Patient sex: F
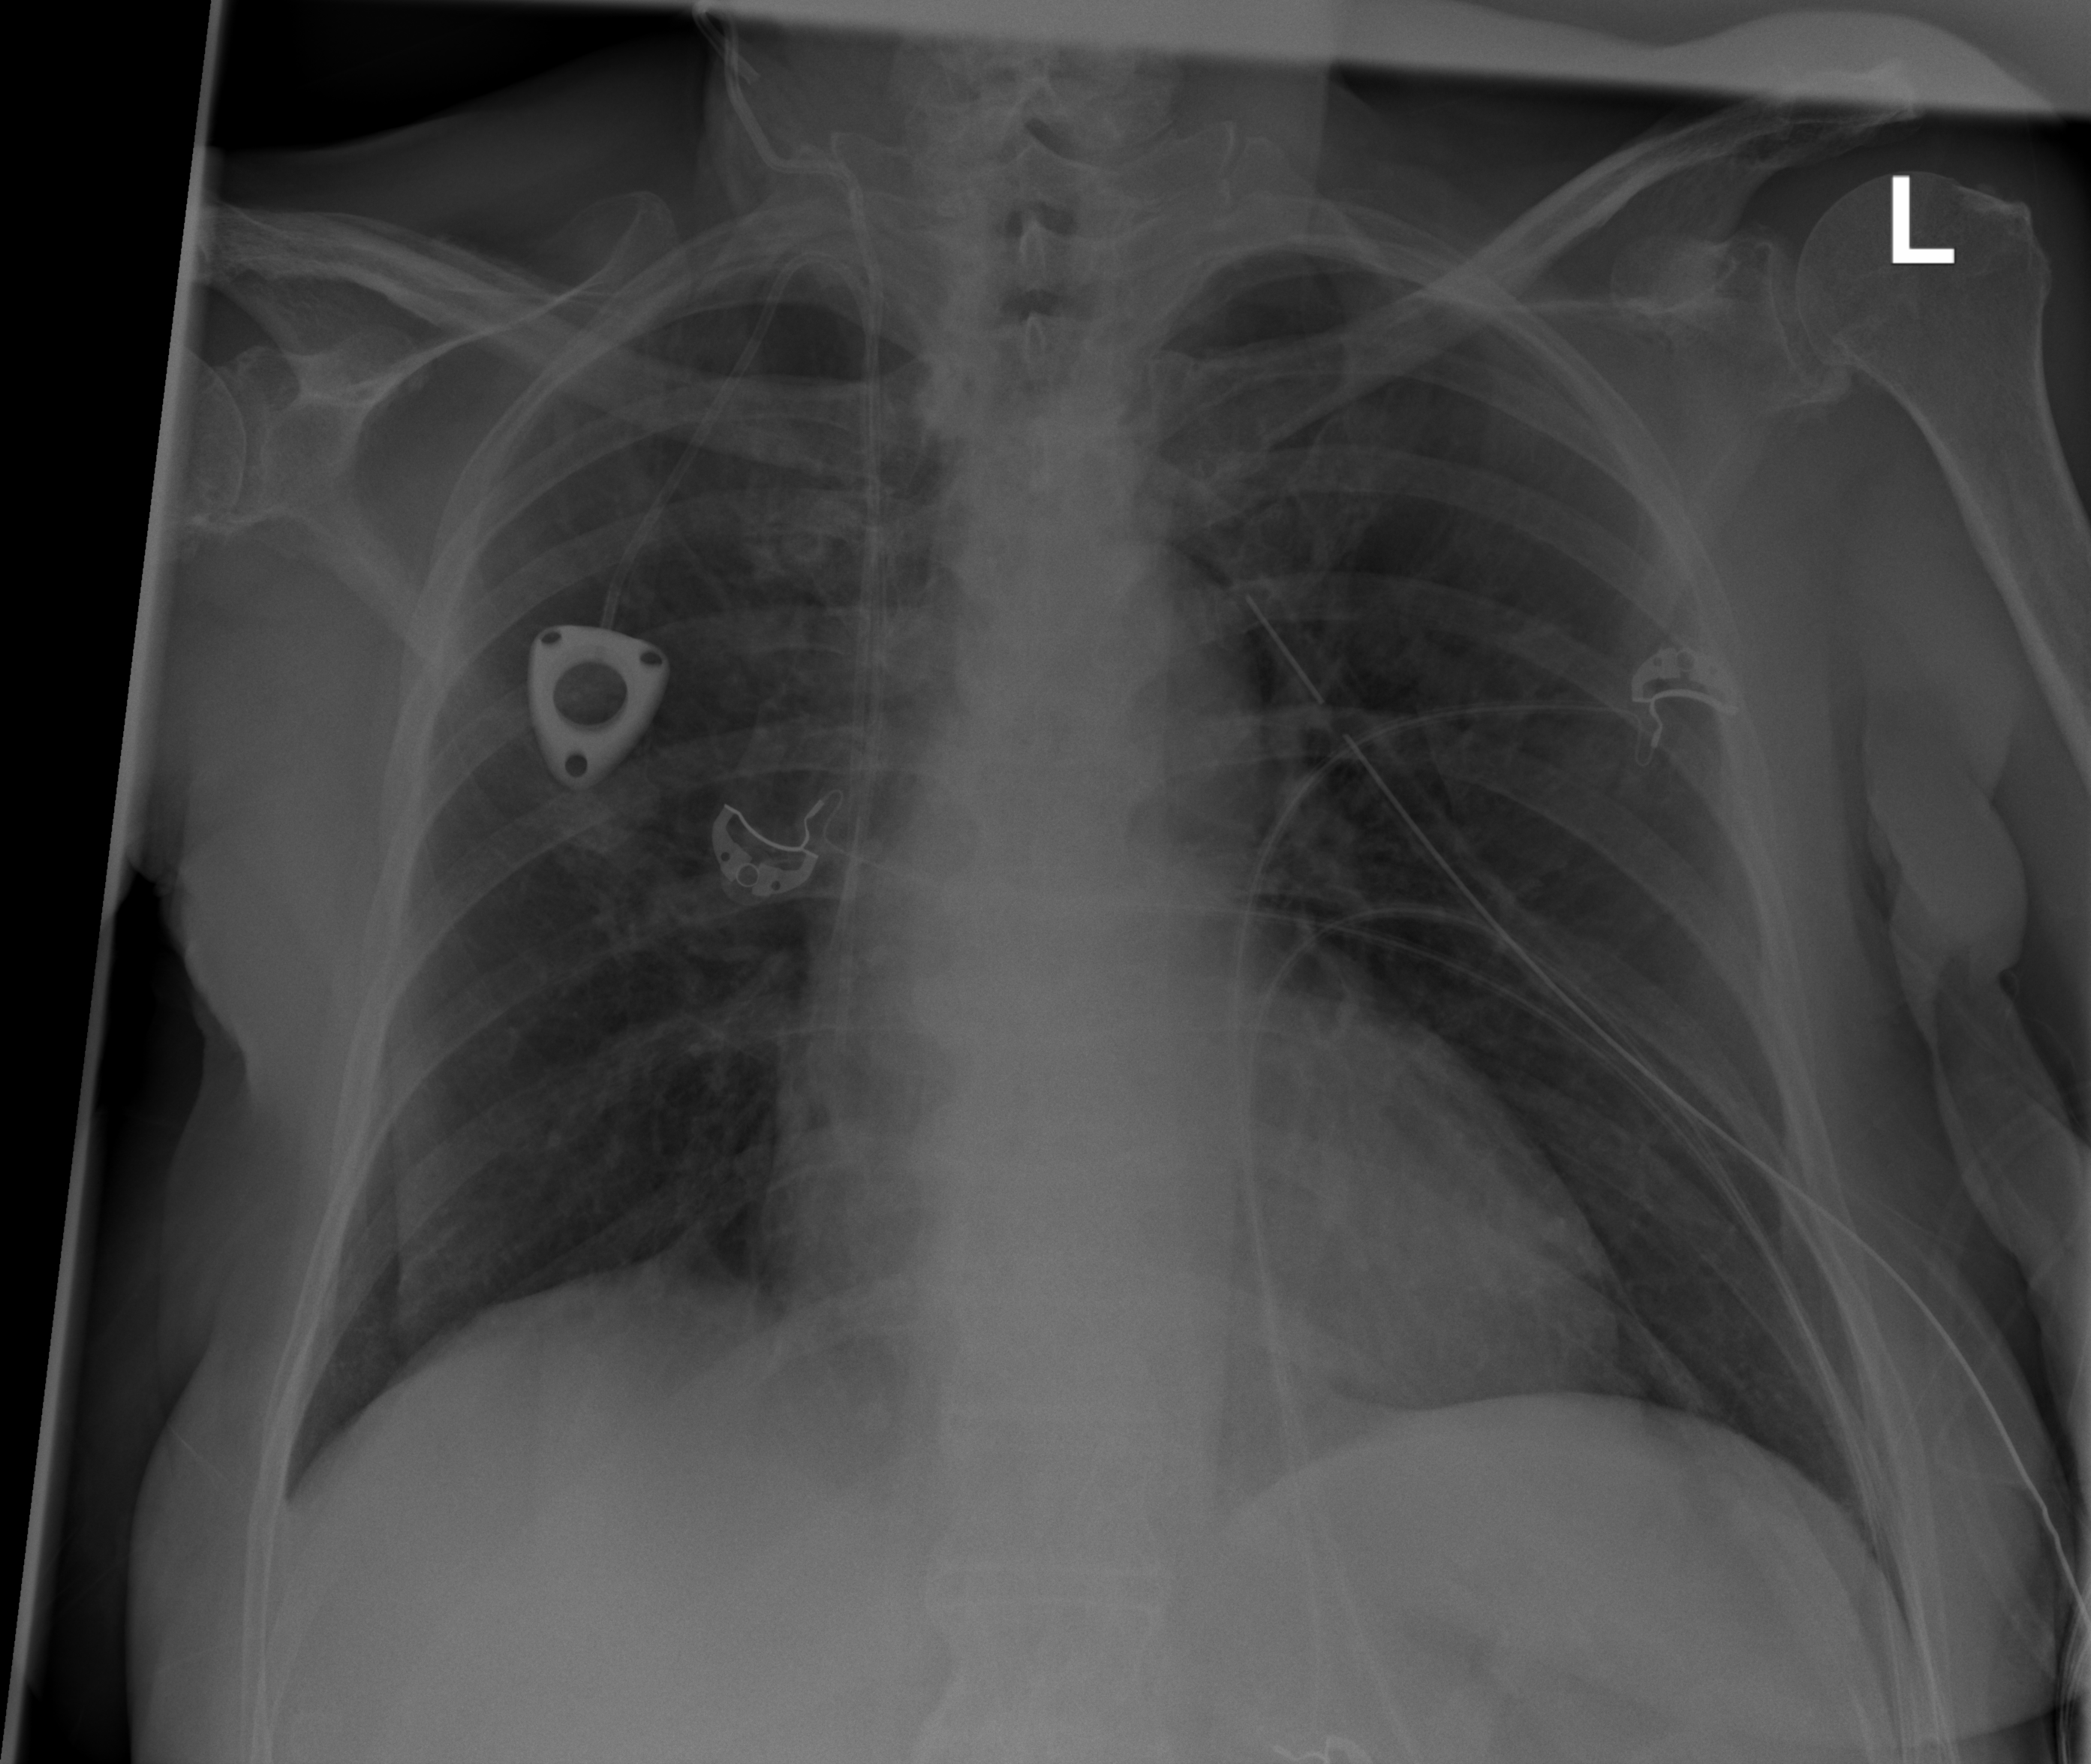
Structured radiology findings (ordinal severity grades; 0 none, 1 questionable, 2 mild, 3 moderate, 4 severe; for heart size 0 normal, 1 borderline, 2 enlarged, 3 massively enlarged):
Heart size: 1
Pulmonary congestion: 1
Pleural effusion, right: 0
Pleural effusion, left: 0
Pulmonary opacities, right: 1
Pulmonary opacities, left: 0
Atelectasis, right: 0
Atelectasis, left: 0